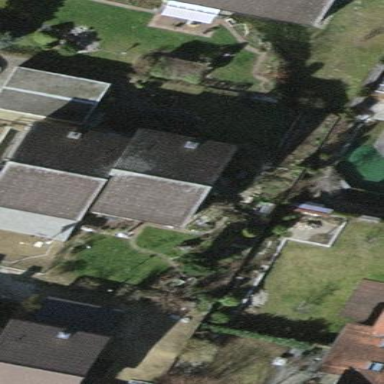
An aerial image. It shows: Detached building.